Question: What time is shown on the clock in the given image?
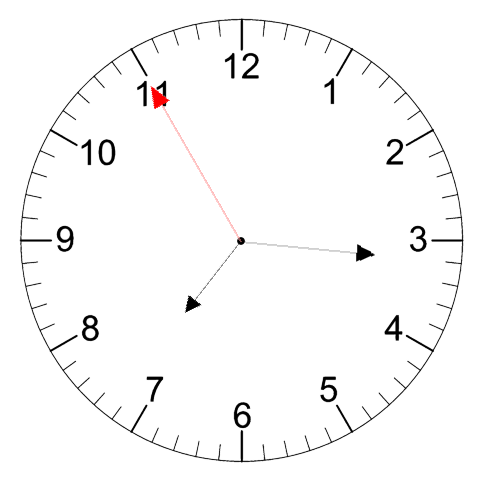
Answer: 07:15:55